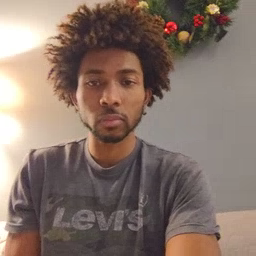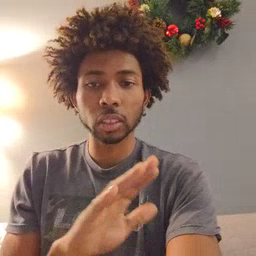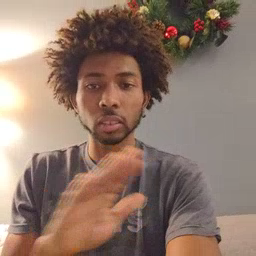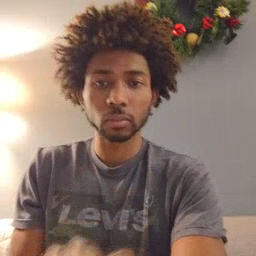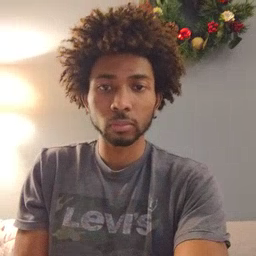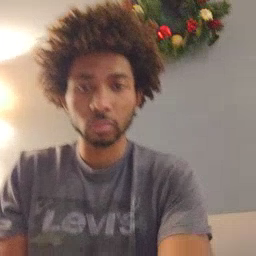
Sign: clean